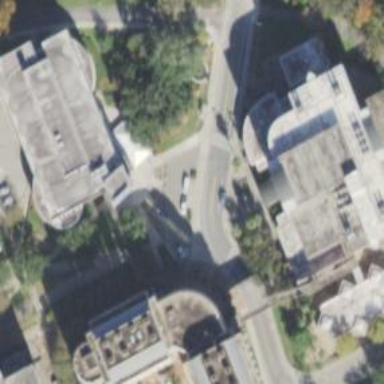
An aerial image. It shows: Grey university building.